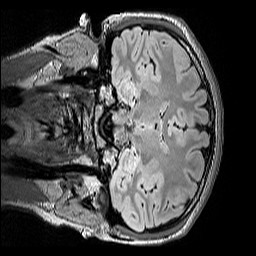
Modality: FLAIR
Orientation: coronal
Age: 12
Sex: female
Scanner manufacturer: siemens
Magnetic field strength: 3 T
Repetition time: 5 s
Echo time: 0.388 s